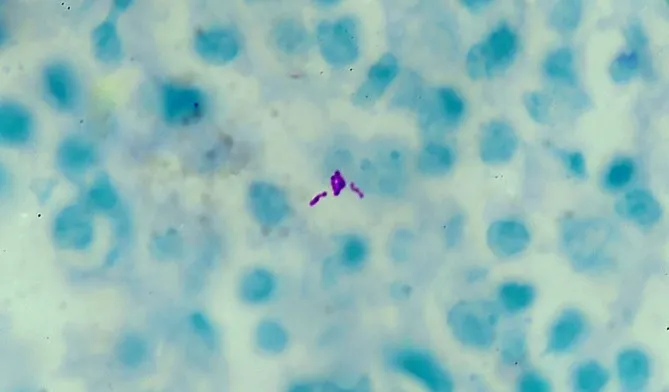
Photomicrograph of the pituitary gland showing acid-fast bacilli (Ziehl Neelsen stain, 1000x).
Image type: pathology (acid_fast)